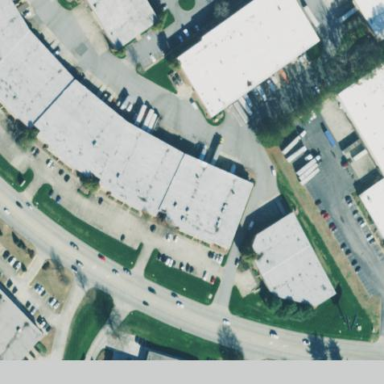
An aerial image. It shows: Warehouse.